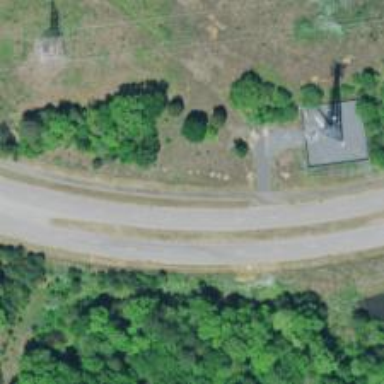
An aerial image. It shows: Asphalt cycleway.